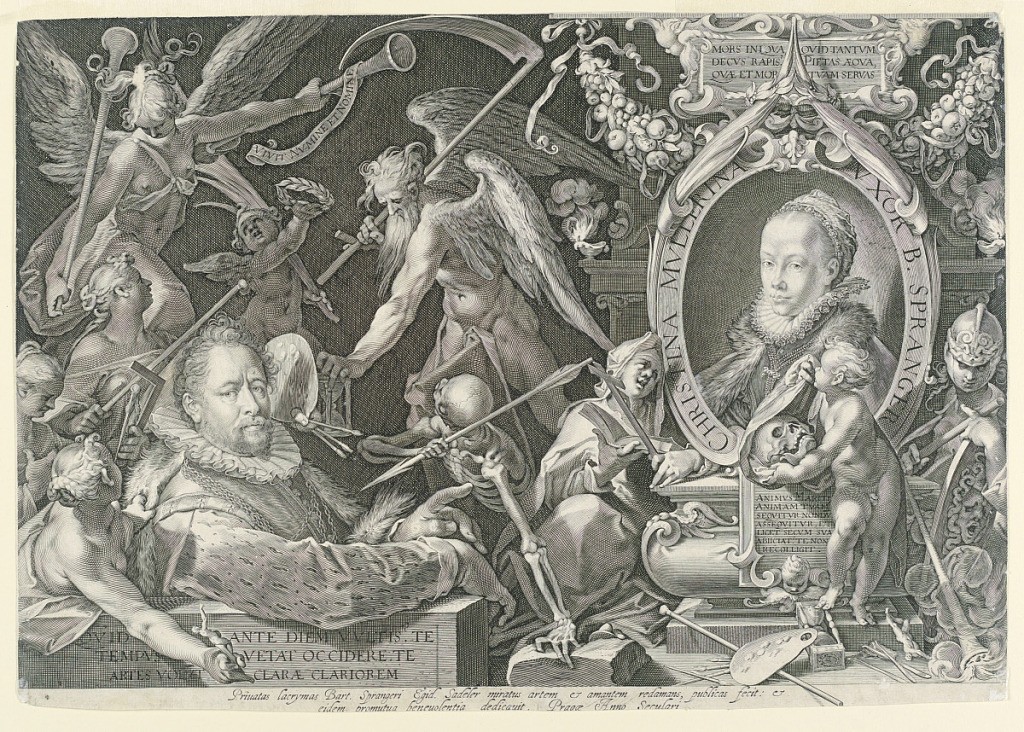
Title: Portrait of Bartholomeus Spranger with an Allegory on the Death of his Wife, Christina Muller
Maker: Aegidius Sadeler II, Flemish, 1570 - 1629
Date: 1600
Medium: Engraving on laid paper
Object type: Print
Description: Horizontal rectangle. Spranger seated in foreground left. His wife's portrait in a medallion at right. Both figures are surrounded by angels and allegorical representations of death.